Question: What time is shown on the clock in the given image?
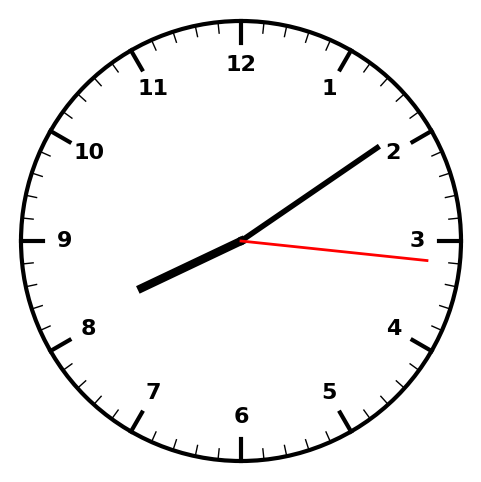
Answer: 08:09:16